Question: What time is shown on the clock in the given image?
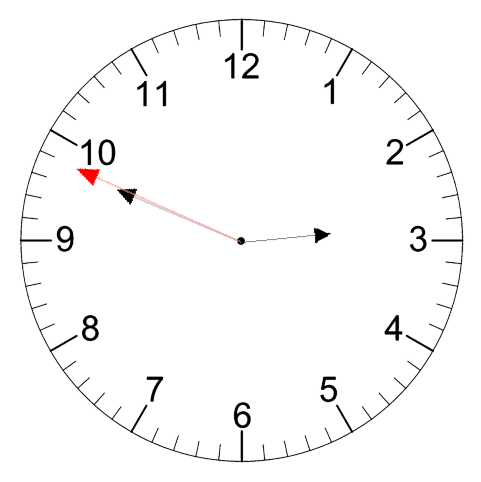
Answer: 02:48:49